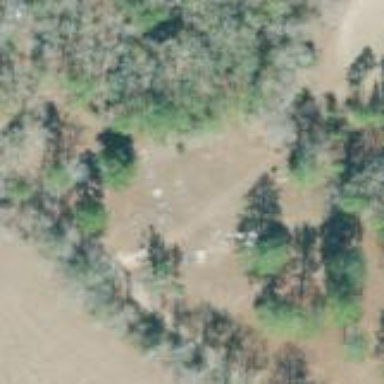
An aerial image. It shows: Cemetery.